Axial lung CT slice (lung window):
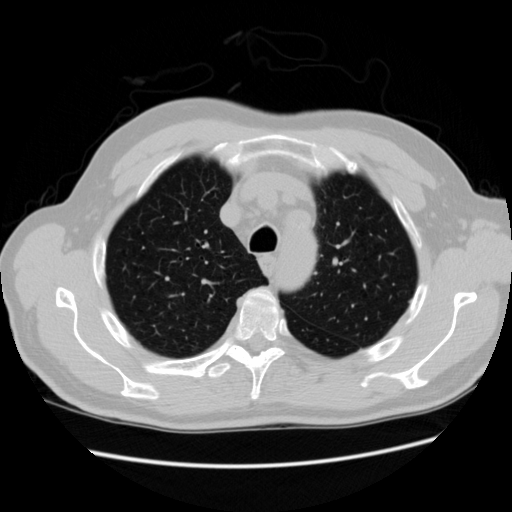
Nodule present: no